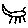
Label: cat